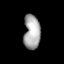
Tissue: lung
Cell type: Fibroblasts
Senescence score: 0.588
Nuclear area (px): 559
Mean DAPI intensity: 166.597